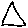
Label: triangle